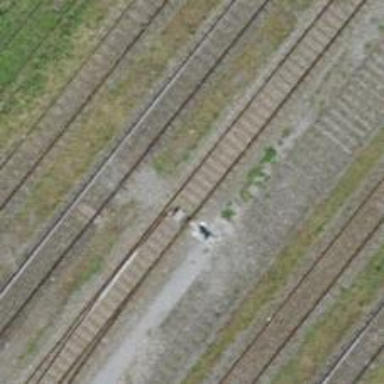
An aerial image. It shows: Railway yard with electrified tracks and single track.